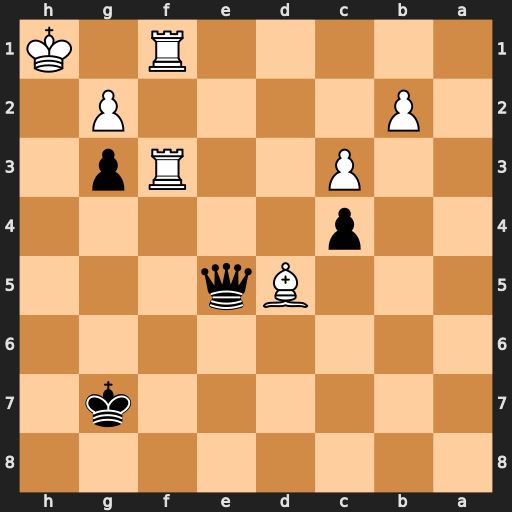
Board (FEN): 8/6k1/8/3Bq3/2p5/2P2Rp1/1P4P1/5R1K
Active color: b
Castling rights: -
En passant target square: -
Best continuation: Qh5+ Kg1 Qh2#